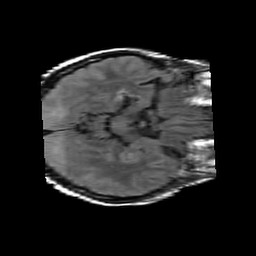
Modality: FLAIR
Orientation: axial
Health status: ill
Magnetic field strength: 3 T